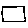
Label: square